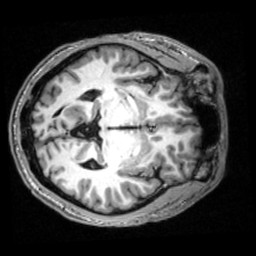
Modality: T1w
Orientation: axial
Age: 22
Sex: male
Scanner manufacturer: siemens
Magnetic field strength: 3 T
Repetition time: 2.53 s
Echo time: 0.00339 s